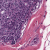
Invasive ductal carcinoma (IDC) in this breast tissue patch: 0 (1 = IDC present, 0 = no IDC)